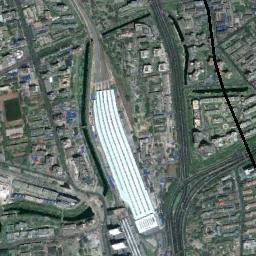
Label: railway_station